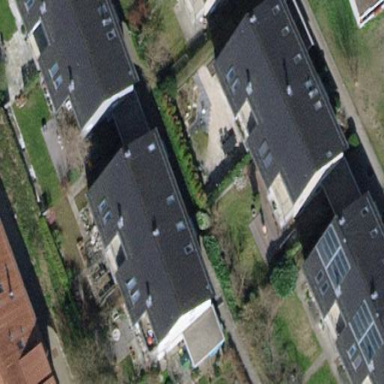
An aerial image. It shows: Image showing building with apartments.